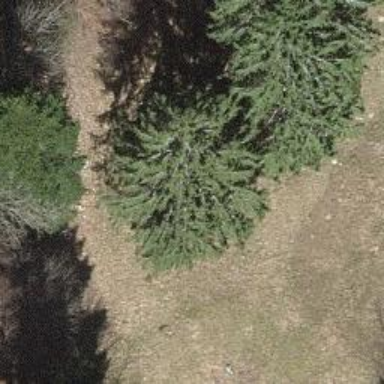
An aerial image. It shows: Single tag "natural: tree."